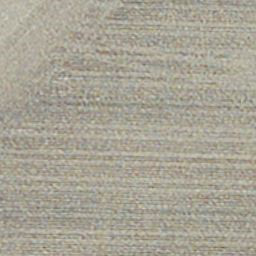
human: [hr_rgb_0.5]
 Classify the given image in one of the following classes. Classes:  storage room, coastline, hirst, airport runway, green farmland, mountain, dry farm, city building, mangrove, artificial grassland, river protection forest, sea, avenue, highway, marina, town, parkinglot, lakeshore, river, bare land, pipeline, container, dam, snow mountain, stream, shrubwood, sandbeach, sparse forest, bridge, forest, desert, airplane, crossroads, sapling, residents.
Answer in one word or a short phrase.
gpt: dry farm